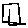
Label: square